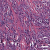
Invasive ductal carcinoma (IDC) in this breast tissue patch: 1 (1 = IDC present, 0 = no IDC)